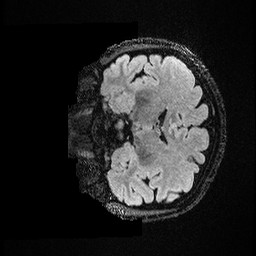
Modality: FLAIR
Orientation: coronal
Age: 41
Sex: female
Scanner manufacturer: ge
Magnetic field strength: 3 T
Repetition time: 4.802 s
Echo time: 0.1158 s